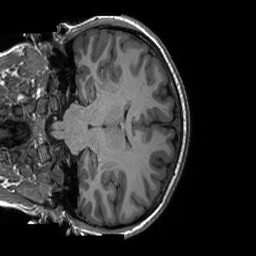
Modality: T1w
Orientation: coronal
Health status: ill
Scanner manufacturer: siemens
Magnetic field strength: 3 T
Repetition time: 2.3 s
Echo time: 0.00226 s